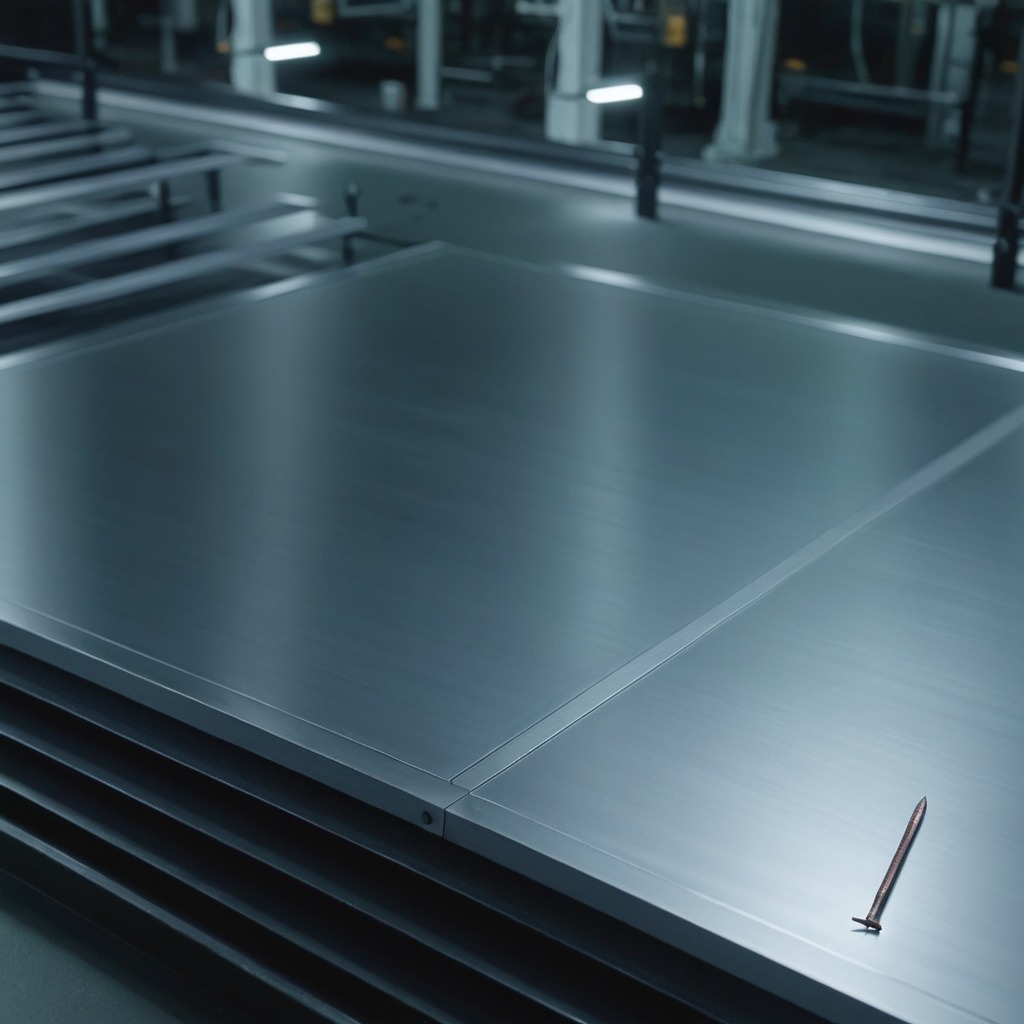
An iron nail is lying on the metal table in a machine shop under fluorescent lights.